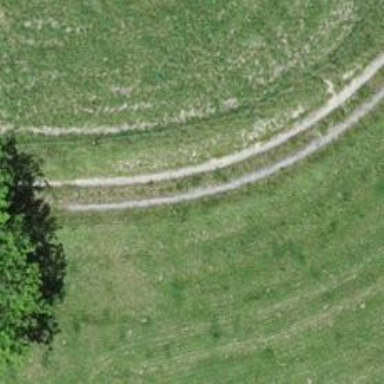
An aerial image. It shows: Unpaved track with grade 4 tracktype.